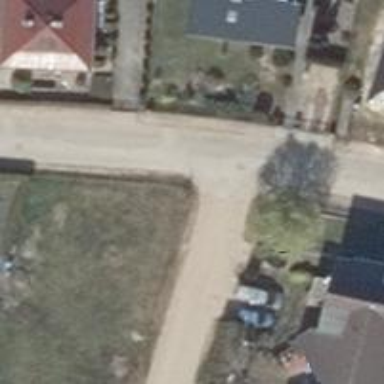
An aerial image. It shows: Residential road.